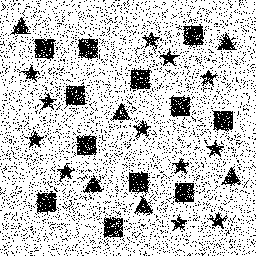
Squares: 12
Triangles: 6
Stars: 12
Total shapes: 30